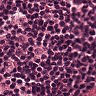
Metastatic tissue present: no